Aerial crown-view tile of a tropical tree (Barro Colorado Island, Panama), acquired 20250317:
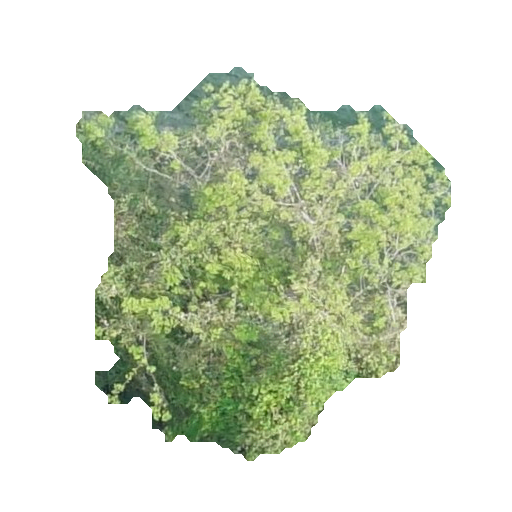
Species: Enterolobium cyclocarpum
GBIF accepted scientific name: Enterolobium cyclocarpum
Crown area: 149.538 m²